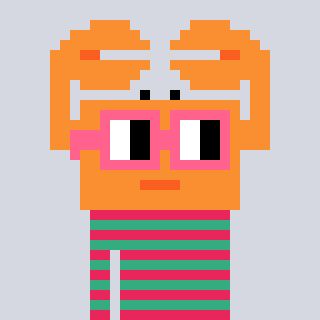
a pixel art character with square pink glasses, a crab-shaped head and a teal-colored body on a cool background